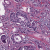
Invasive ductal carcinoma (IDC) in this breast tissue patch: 1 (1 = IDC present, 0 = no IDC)